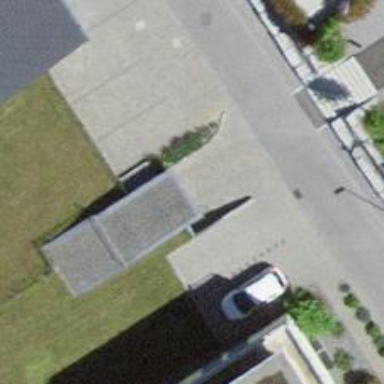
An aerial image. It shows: Parking entrance.